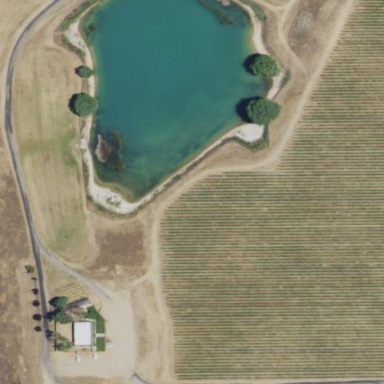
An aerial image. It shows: Pond serving as water storage reservoir.